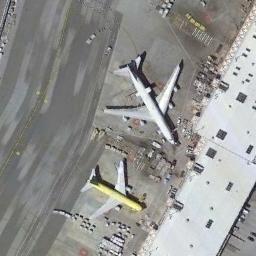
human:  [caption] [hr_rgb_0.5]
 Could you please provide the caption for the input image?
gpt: Two aircraft of the different size were parked on the ground .

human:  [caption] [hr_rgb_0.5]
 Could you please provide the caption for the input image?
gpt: An airplane with a yellow fuselage and a white airplane were on the airport and there are many containers around the airplane .

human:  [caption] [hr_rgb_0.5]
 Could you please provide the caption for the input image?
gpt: A white airplanes and a yellow plane are parked on the open place beside buildings .

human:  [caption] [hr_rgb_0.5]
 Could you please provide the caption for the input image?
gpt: A big white plane and a small yellow plane parked on the open area while a building and some facilities beside .

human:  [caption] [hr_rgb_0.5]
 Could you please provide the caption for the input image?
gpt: Two planes are on the ground beside many cars .